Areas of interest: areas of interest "Sport and cultural"
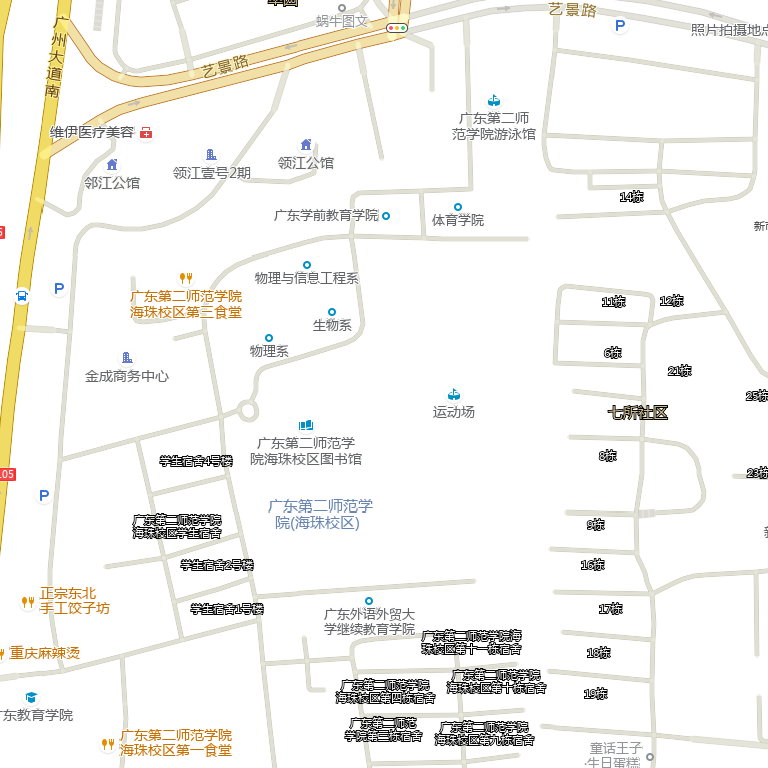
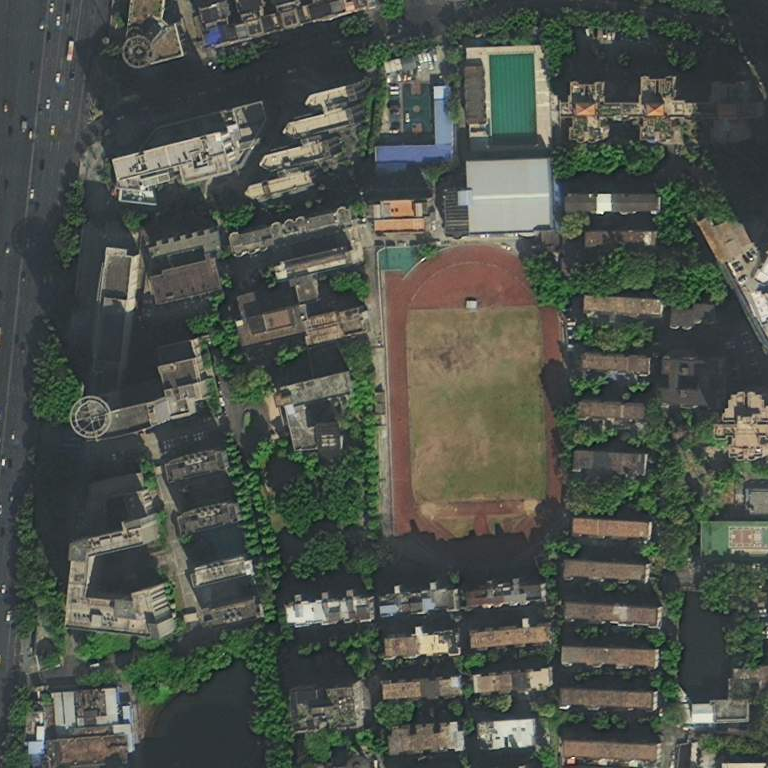